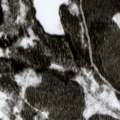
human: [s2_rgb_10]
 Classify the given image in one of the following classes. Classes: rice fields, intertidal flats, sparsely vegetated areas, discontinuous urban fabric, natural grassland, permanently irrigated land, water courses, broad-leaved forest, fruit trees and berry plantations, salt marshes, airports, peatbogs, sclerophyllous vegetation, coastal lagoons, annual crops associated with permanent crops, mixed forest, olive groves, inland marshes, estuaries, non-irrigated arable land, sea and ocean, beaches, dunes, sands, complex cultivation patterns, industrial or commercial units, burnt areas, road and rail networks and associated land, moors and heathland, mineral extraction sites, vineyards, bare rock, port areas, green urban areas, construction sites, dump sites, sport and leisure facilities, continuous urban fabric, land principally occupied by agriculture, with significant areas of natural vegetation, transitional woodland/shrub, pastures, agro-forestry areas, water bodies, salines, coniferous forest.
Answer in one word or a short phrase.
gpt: coniferous forest, transitional woodland/shrub, peatbogs, water bodies